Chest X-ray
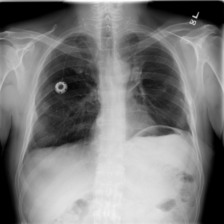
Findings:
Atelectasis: negative
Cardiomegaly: negative
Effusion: negative
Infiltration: positive
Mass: negative
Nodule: negative
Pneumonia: negative
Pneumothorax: negative
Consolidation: negative
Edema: negative
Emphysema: negative
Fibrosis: negative
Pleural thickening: negative
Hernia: negative